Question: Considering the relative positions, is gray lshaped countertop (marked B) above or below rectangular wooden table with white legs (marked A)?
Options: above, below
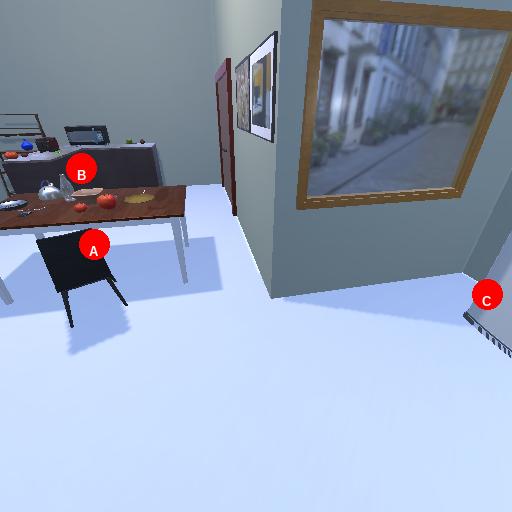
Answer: above